Field crop: maize
Growth stage: 2
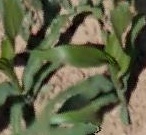
Species: maize